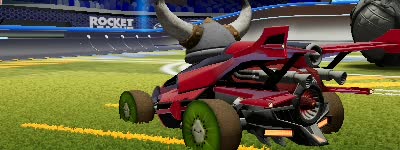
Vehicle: aftershock